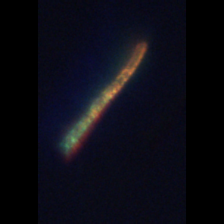
Taxon: Guinardia
Group: Diatoms